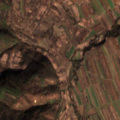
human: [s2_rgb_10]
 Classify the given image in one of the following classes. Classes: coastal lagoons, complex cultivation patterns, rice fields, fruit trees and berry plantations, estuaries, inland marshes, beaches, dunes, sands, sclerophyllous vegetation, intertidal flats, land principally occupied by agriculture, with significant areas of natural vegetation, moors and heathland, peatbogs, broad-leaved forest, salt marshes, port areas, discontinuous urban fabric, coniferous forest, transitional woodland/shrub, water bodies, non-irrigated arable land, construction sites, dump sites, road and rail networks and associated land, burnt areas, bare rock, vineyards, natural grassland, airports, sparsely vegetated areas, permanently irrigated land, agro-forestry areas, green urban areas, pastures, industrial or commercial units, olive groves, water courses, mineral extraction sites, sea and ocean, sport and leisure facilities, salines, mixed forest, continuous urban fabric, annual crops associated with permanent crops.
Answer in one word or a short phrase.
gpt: non-irrigated arable land, pastures, land principally occupied by agriculture, with significant areas of natural vegetation, broad-leaved forest